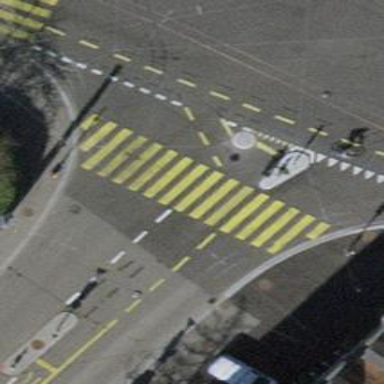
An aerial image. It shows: Zebra crossing with traffic signals. The crossing is marked by traffic lights.